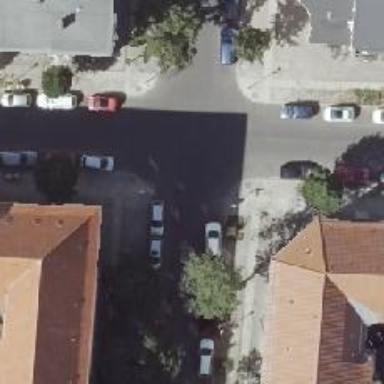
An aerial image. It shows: Residential road with asphalt surface. There are separate sidewalks and parallel on-street parking lanes on both sides.